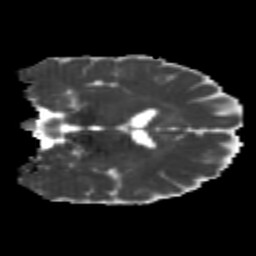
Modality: MD
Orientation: coronal
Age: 21
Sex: male
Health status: healthy
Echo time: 0.074 s